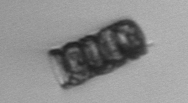
Label: Paralia_sulcata